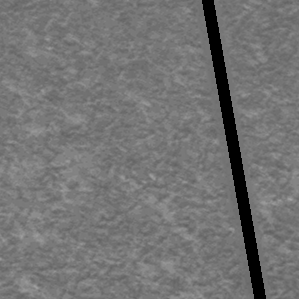
Label: frost